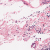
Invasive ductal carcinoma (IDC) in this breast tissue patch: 0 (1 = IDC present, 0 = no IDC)